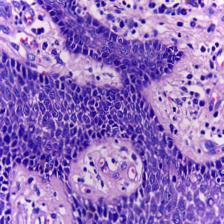
Diagnosis: OSCC